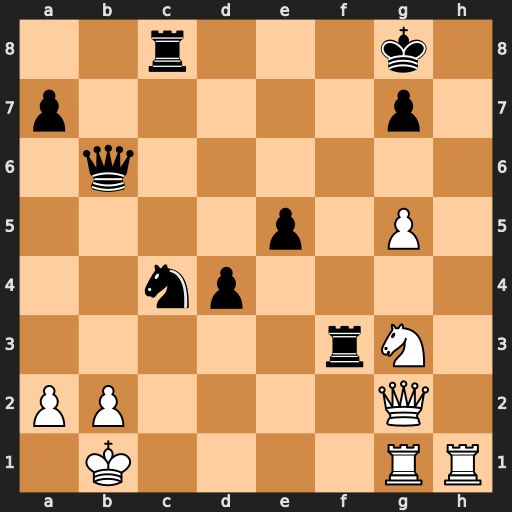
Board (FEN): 2r3k1/p5p1/1q6/4p1P1/2np4/5rN1/PP4Q1/1K4RR
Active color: w
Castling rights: -
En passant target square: -
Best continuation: Rh8+ Kxh8 Qh3+ Kg8 Qxc8+